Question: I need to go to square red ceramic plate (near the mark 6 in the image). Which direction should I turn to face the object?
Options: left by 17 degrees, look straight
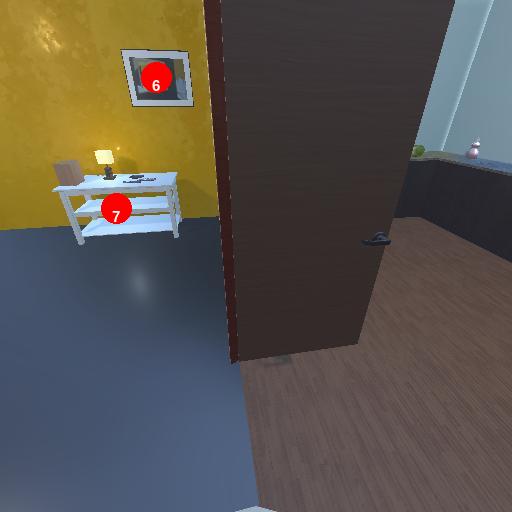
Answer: left by 17 degrees